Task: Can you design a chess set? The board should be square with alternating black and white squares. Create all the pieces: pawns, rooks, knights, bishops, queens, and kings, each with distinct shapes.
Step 2957:
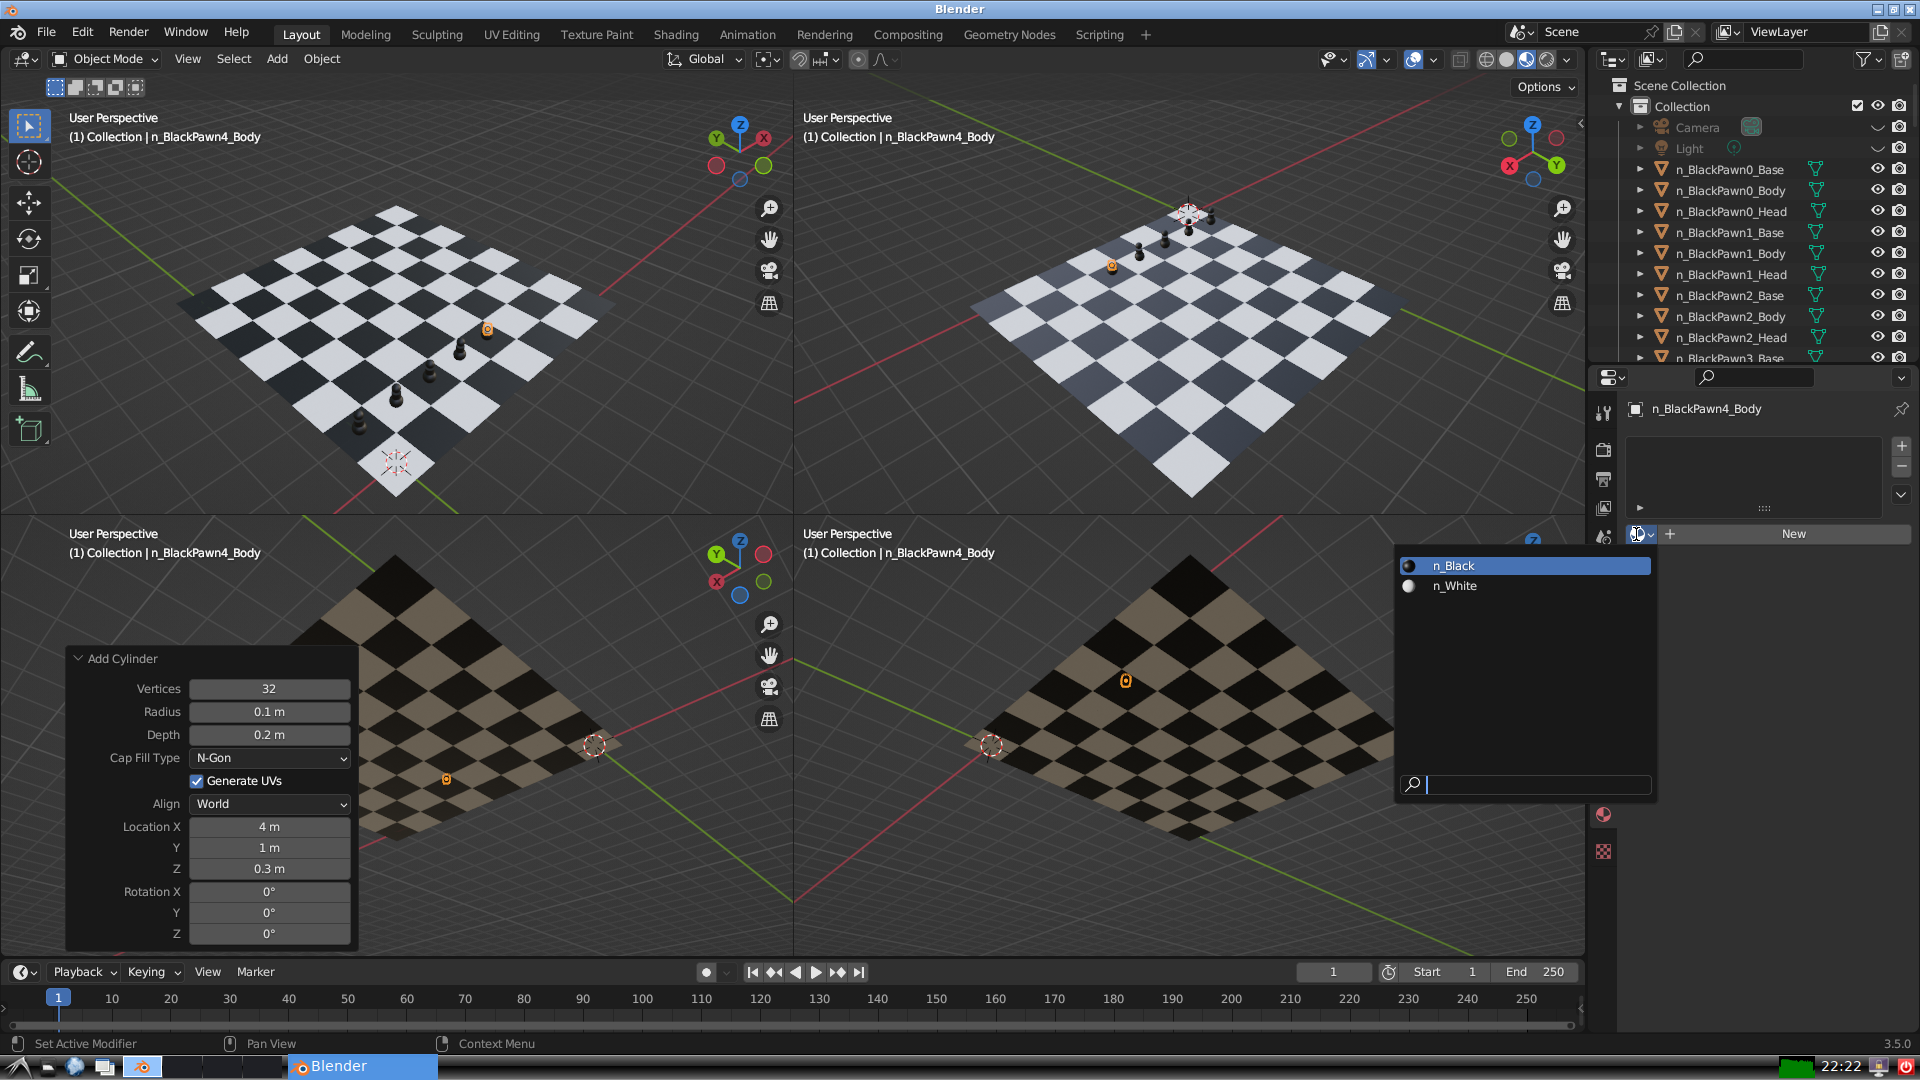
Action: input_text: n_Black